Question: I'm trying to think of the best layout manager to achieve the picture below. I know absolute positioning is what I am used to, but I can't get the background image using this. 'GridBagLayout' is excellent, but horrifically hard when ever I try I get a separate image for each grid.
Does anyone know an easy way out of this, or easy code to achieve the following?

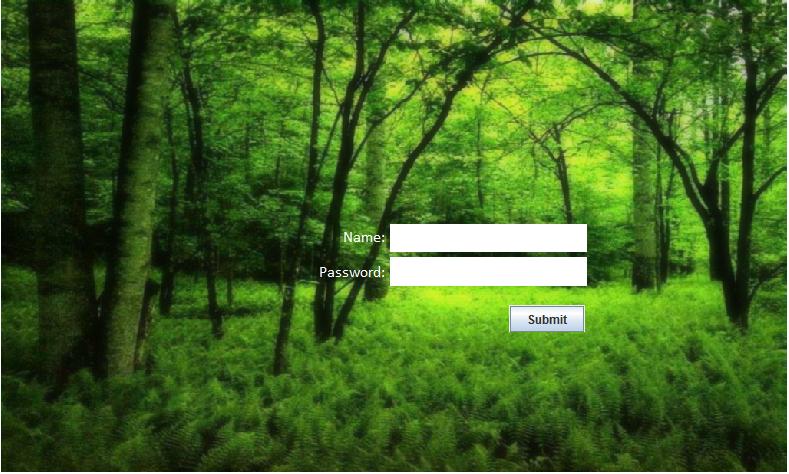
Answer: There are a number of ways you can achieve this.
The simplest might be to just use what's already available...
If you don't need the background to be scaled at run-time (ie you can get away with a non-resizable window), simply using a 'JLabel' as the primary container could make your life significantly easier.
'''
public class LabelBackground {
public static void main(String[] args) {
new LabelBackground();
}
public LabelBackground() {
EventQueue.invokeLater(new Runnable() {
@Override
public void run() {
try {
UIManager.setLookAndFeel(UIManager.getSystemLookAndFeelClassName());
} catch (Exception ex) {
}
JFrame frame = new JFrame("Test");
frame.setDefaultCloseOperation(JFrame.EXIT_ON_CLOSE);
frame.add(new LoginPane());
frame.pack();
frame.setLocationRelativeTo(null);
frame.setVisible(true);
}
});
}
public class LoginPane extends JLabel {
public LoginPane() {
try {
setIcon(new ImageIcon(ImageIO.read(getClass().getResource("/background.jpg"))));
} catch (IOException ex) {
ex.printStackTrace();
}
setLayout(new GridBagLayout());
GridBagConstraints gbc = new GridBagConstraints();
gbc.anchor = GridBagConstraints.EAST;
gbc.insets = new Insets(2, 2, 2, 2);
gbc.gridx = 0;
gbc.gridy = 0;
JLabel nameLabel = new JLabel("Name: ");
nameLabel.setForeground(Color.WHITE);
JLabel passwordLabel = new JLabel("Password: ");
passwordLabel.setForeground(Color.WHITE);
add(nameLabel, gbc);
gbc.gridy++;
add(passwordLabel, gbc);
gbc.anchor = GridBagConstraints.WEST;
gbc.gridx++;
gbc.gridy = 0;
add(new JTextField(20), gbc);
gbc.gridy++;
add(new JTextField(20), gbc);
gbc.gridy++;
gbc.insets = new Insets(10, 2, 2, 2);
gbc.anchor = GridBagConstraints.EAST;
add(new JButton("Submit"), gbc);
}
}
}
'''
At the end of the constructor, add...
'''
JPanel filler = new JPanel();
filler.setOpaque(false);
gbc.gridx++;
gbc.weightx = 1;
add(filler, gbc);
'''

You might like to take a look at <URL> for more details